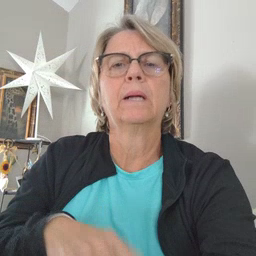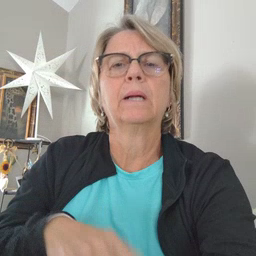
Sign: boy